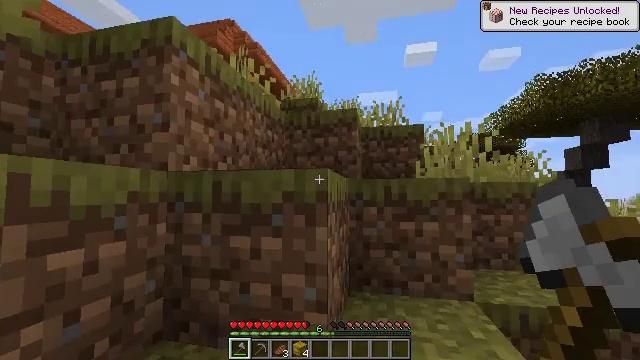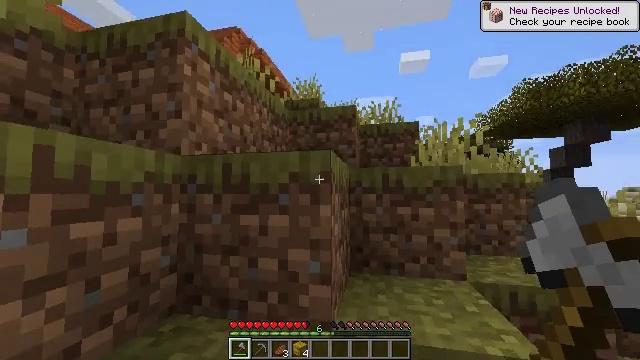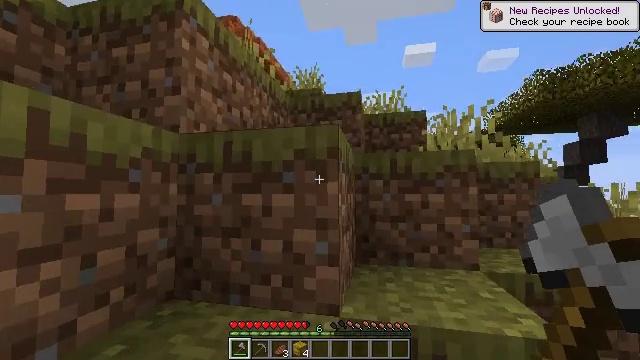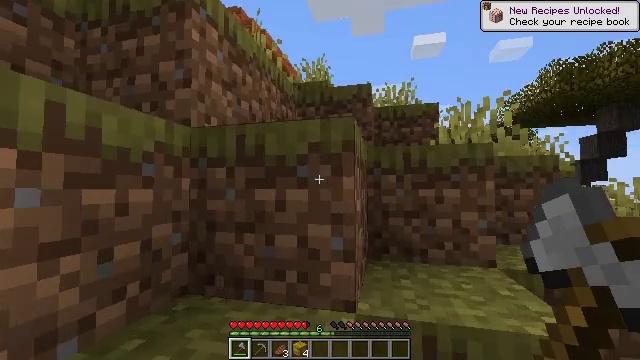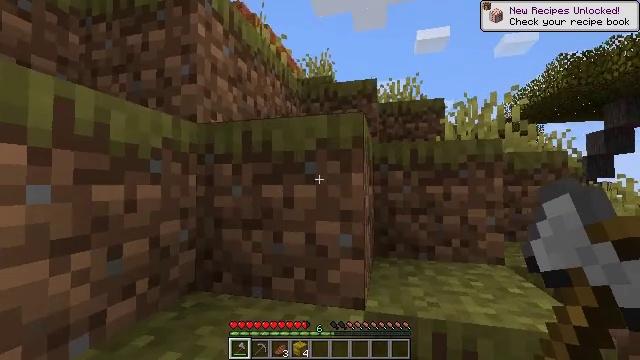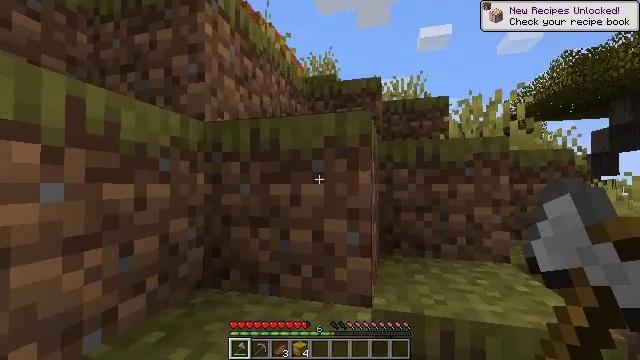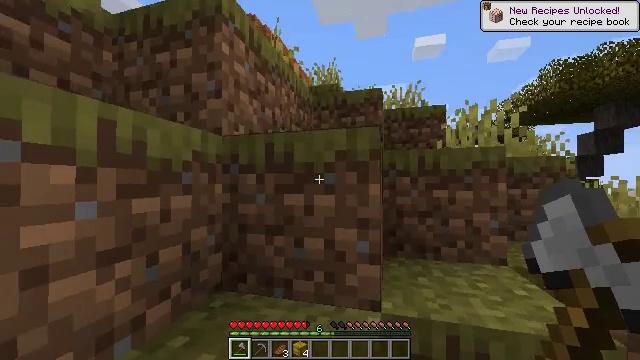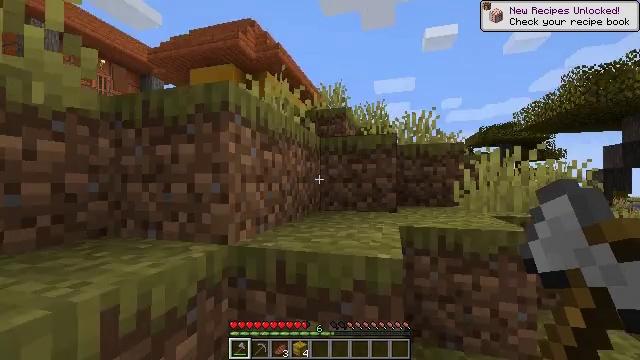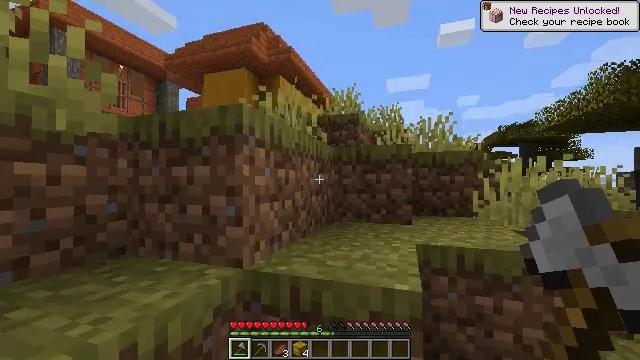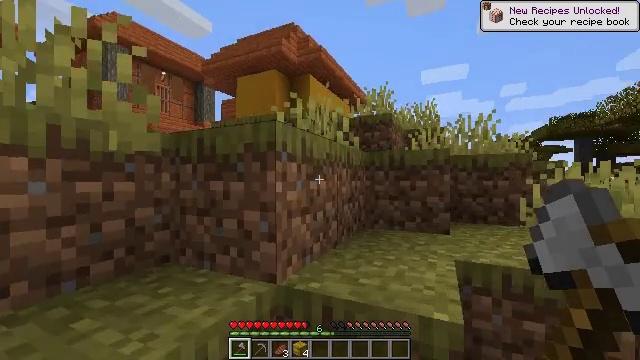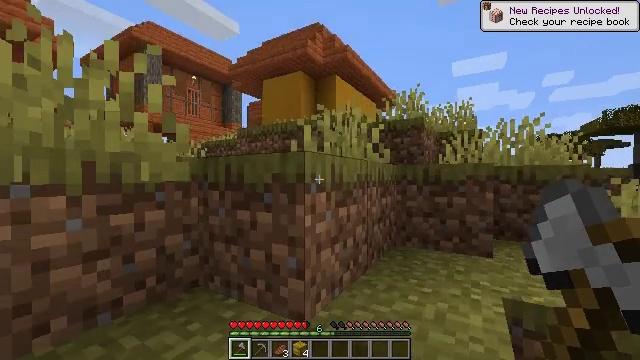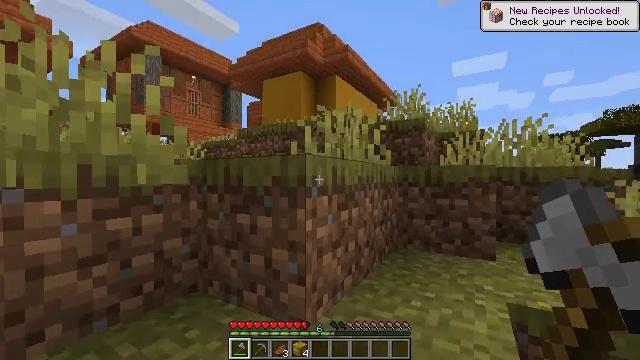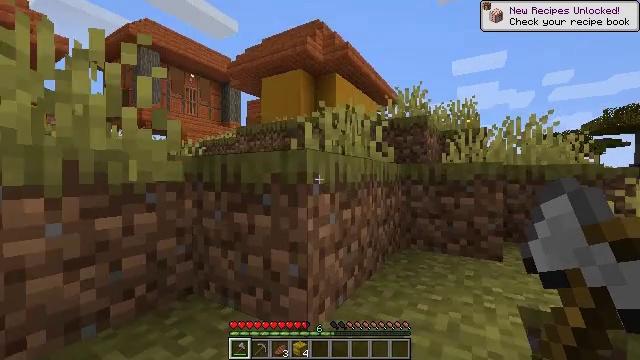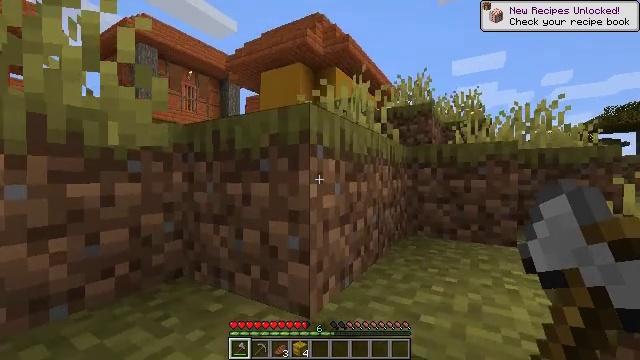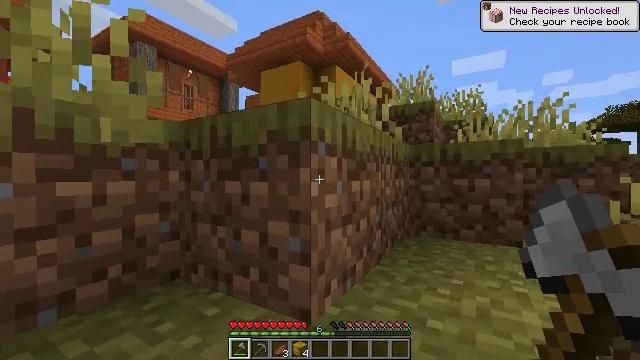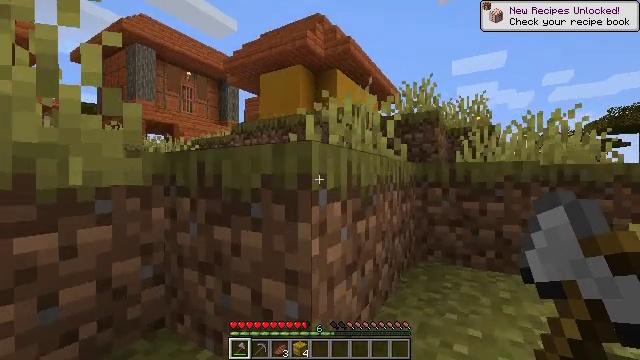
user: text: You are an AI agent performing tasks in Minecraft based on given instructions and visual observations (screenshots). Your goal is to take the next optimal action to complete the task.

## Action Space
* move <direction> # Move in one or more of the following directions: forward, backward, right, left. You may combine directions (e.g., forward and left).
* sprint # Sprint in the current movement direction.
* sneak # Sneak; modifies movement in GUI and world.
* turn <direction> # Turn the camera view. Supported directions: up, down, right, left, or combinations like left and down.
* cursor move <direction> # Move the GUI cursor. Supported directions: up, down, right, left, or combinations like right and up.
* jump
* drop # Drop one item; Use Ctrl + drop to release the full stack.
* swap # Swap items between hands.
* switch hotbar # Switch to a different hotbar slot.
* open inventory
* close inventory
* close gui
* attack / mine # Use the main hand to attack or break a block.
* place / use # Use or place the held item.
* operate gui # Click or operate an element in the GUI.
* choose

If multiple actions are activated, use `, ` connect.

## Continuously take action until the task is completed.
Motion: motion action
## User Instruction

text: Harvest yellow terracotta for crafting.
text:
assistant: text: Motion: move forward, sprint
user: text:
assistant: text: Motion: move forward, sprint
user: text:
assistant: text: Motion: move forward, sprint, turn left and down
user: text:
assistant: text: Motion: move forward, sprint
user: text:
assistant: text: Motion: move forward
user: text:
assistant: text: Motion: move forward, jump
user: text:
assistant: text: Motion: move forward, jump
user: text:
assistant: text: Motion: move forward, turn left, jump
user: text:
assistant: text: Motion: move forward, turn left, jump
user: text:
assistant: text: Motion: move forward, turn left
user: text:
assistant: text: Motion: move forward
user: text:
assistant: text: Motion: move forward, jump
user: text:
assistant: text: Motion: move forward, jump
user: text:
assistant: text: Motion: move forward, jump
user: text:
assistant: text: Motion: move forward, jump
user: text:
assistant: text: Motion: move forward, jump
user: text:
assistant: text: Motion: move forward, sprint
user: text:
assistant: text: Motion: move forward, sprint
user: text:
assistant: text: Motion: move forward, sprint, jump
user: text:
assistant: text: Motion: move forward, sprint, jump
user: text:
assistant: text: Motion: move forward, jump
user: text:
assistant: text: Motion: move forward
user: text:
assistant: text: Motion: move forward, turn down
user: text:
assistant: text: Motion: move forward, turn down
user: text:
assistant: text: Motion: move forward, jump
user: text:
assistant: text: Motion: move forward, sprint, jump
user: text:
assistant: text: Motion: move forward, sprint, jump
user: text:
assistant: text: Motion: move forward, sprint, jump
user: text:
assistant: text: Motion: move forward, sprint
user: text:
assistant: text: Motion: move forward, sprint